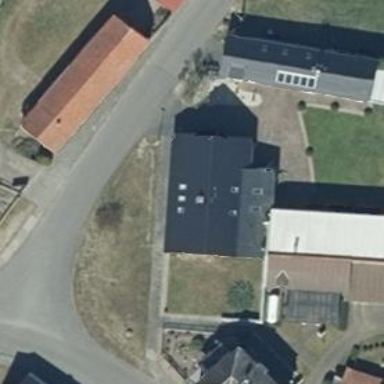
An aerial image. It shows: Traditional gabled house with black roof.